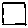
Label: square